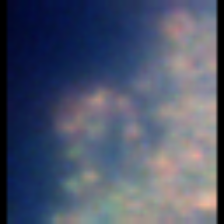
Taxon: Unknown_full_image
Group: Unknown